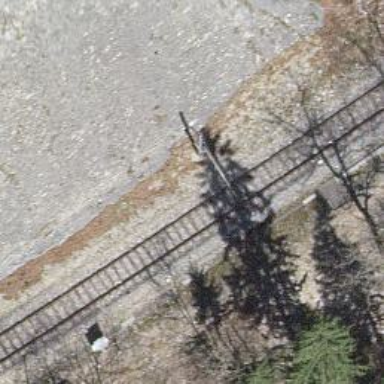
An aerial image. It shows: Single-track electrified railway with contact line.